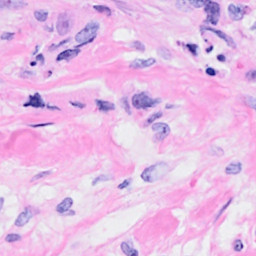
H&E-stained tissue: Breast